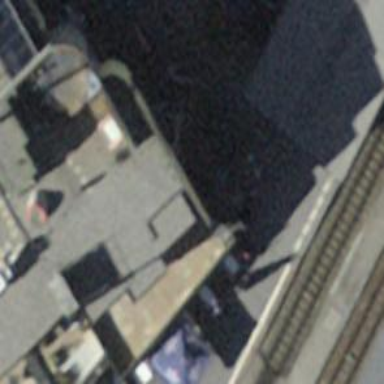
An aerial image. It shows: Restaurant.